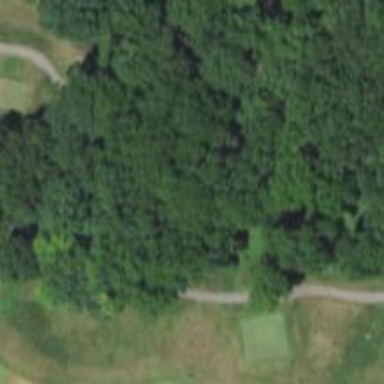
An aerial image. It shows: Path for golf carts.